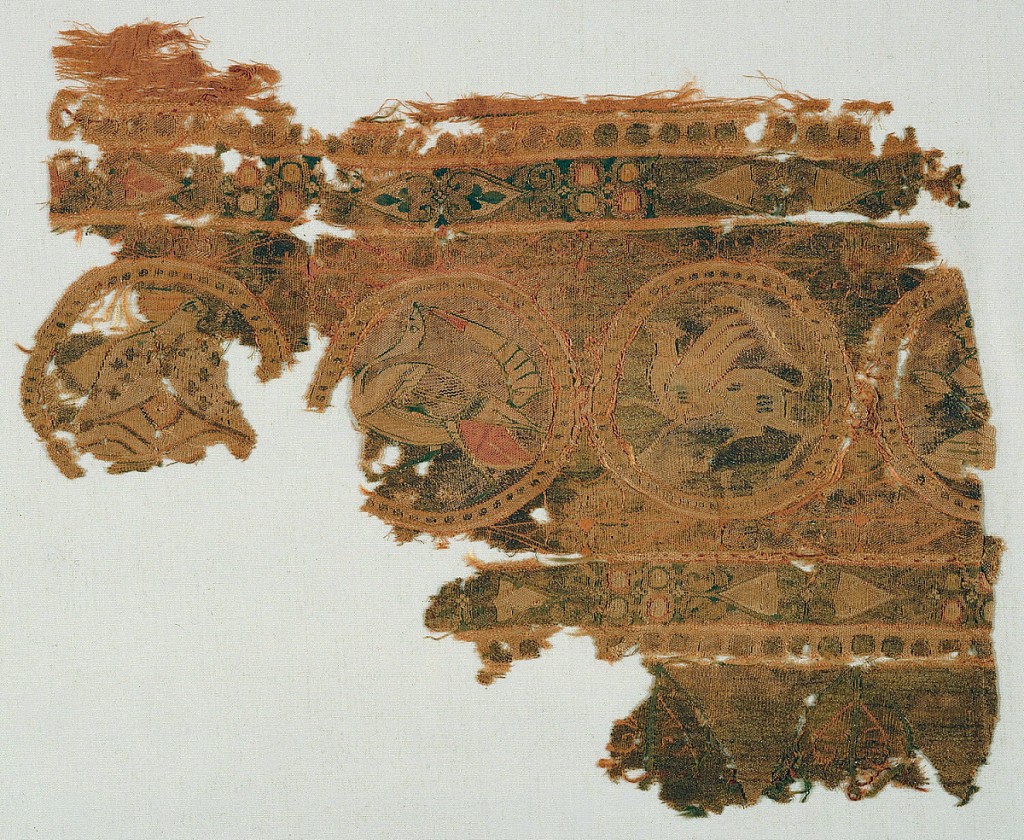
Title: Fragments
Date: ca. 1246
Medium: silk and metallic yarns Technique: slit tapestry
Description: Fragments of tapestry roundels and borders from a plain cloth garment, some of which is still visible at the edges of these decorations.  The fragments show portions of birds, mythological animals, arabesqued and pearled borders, human figures in turbans and flowing garments, horses, and serpents; in blue, green, several shades of tan, terra cotta (once red), brown and cream against tarnished and worn gold background.  The remains of an inscription appear on the border of one roundel.
a) Section of a horizontal band of medium-sized linked roundels with narrow pearl borders containing (from left to right) a strutting bird with uptilted head and a banner waving backward from its beak; a prancing winged mythological beast; and a man seated cross-legged with his head turned to the right and his right hand raised (left third only of this roundel remaining). Paired and single heart-shaped palmettes fill the interstices of the roundels. Bands above and below the linked roundels contain sections of double-guilloche interlacing, each section terminating at either end in an arabesque; these guilloche sections alternate with paired heart-shapes containing fleur-de-lys.  Narrow pearled band within guard strips borders main band at top and bottom.  Below the lower pearled border is a fragment of tapestry showing the tops of two fragmentary, large-sale palmettes.  A faded fragment of the red cloth ground in which the border was originally set.
c)  Section of border showing part of one roundel, apparently from the same border as (a), with the same guard borders and interstitial fillings. This roundel section contains a turbaned man seated with crossed legs, his head turned to his left, wearing apparently full trousers and full upper garment figured with crosses.
e)  Section of roundel showing a turbaned man in right profile on back of galloping horse, the man's scarves flying behind him, with a coiling snake under the horse's hoofs.
f)  Section of roundel, including a broad framing band with an Arabic inscription and a portion of the cloth ground into which these were set.  The roundel shows a turbaned man in left profile with his arms outstretched n front of him, narrow scarves flowing behind.  The text (as translated by Florence Day) reads:  "There is no god but Allah" (fragmentary repeat, written normally and in reverse).